Question: Our Site, www.bulletnewsdeals.com, results in "Server Not Found", Ping is failing saying host not found. The site worked up until last night and nothing was changed. There is a screen shot of the dns settings attached. Any help would be apprciated....
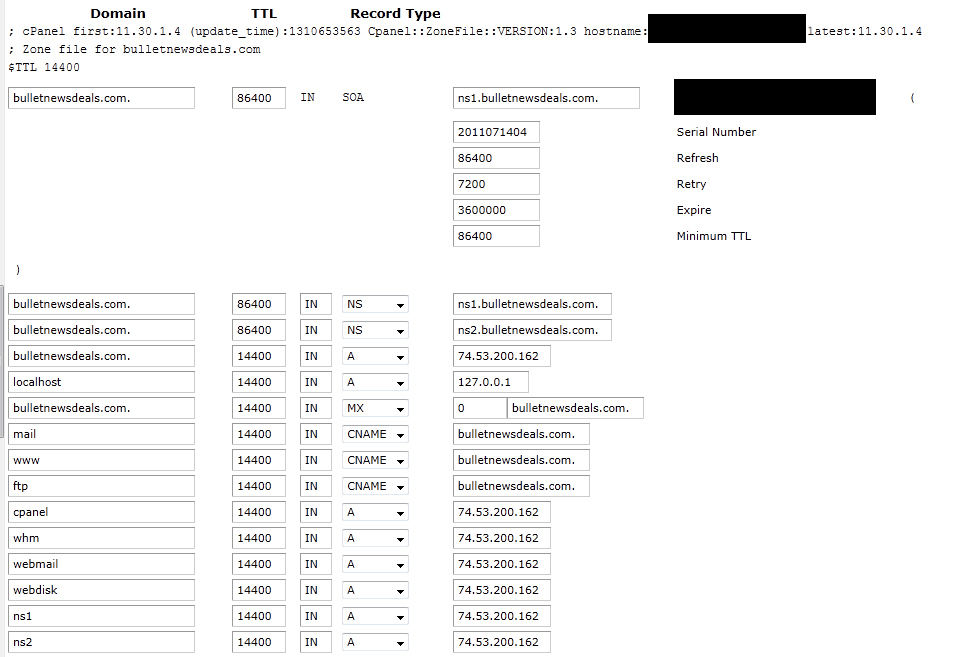
Answer: Have you contacted whoever hosts the site for you? You've obviously got net access to post your query so it looks like the problem is at their end.